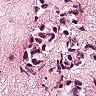
Metastatic tissue present: yes